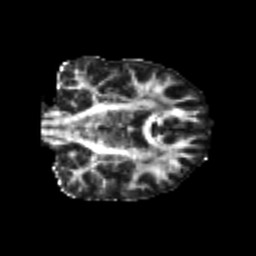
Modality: FA
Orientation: coronal
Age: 24
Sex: male
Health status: healthy
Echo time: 0.074 s